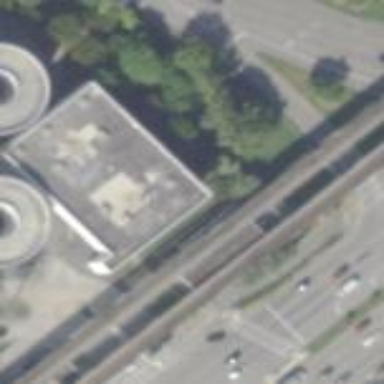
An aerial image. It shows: Building.